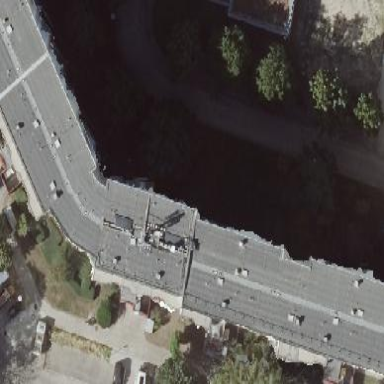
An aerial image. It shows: Flat-roofed apartment building.